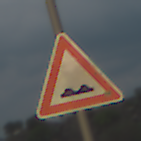
Verkehrszeichen: UnebeneFahrbahn
Umgebung: Outdoor, Nature
Tageszeit: MorningAfternoon
Wetter: PartlyCloudy
Licht: Natural
Jahreszeit: NotSpecified
Kontrast: LowContrast